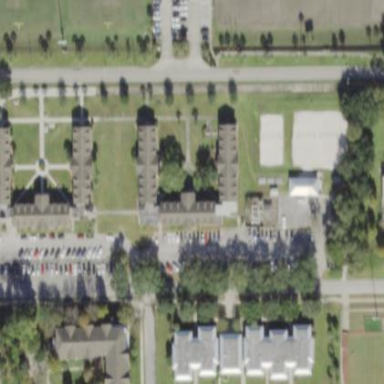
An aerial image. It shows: Dormitory building.